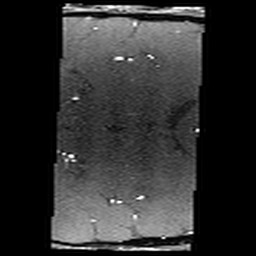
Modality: angio
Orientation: coronal
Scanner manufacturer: philips
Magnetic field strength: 7 T
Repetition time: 0.024 s
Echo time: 0.00384 s